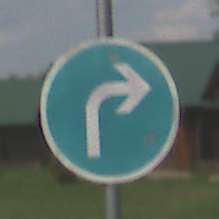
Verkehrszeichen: VorgeschriebeneFahrtrichtungRechts
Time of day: MorningAfternoon
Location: Outdoor (Nature)
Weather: PartlyCloudy
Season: NotSpecified
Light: Natural